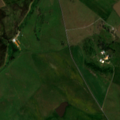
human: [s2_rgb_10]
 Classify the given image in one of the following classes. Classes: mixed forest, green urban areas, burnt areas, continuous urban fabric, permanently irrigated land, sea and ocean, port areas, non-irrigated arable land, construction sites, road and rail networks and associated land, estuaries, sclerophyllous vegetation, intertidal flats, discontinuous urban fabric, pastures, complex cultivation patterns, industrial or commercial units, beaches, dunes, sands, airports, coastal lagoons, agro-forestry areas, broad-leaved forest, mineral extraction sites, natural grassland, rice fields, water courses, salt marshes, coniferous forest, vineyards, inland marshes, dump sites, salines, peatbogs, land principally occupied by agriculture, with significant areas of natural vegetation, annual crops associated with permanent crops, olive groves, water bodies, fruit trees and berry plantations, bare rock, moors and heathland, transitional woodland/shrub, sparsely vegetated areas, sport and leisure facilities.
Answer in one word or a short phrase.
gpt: non-irrigated arable land, transitional woodland/shrub